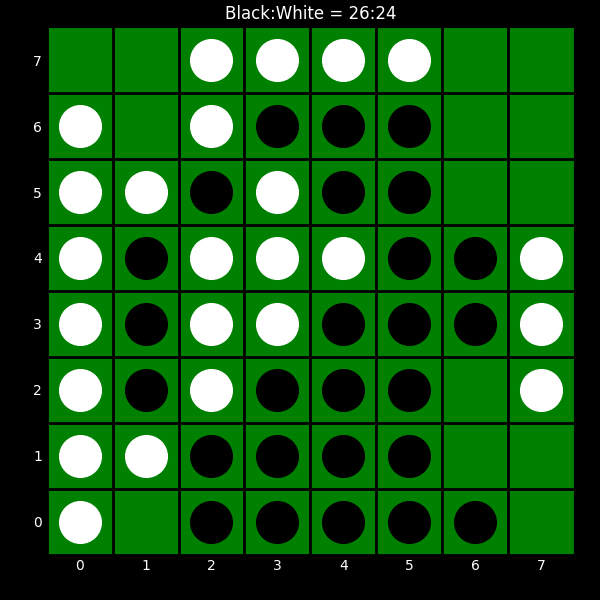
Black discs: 26
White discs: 24